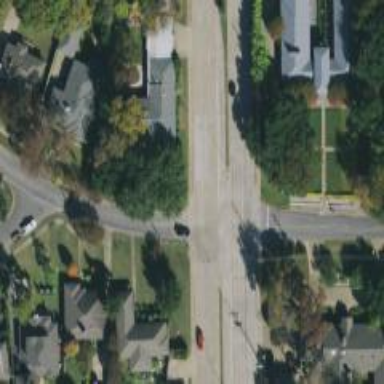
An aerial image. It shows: Road with stop sign.